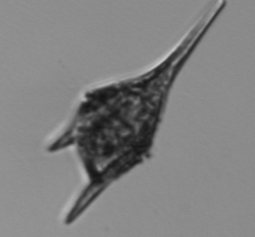
Label: Tripos_lineatus